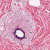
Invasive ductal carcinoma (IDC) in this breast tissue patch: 0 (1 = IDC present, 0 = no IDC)